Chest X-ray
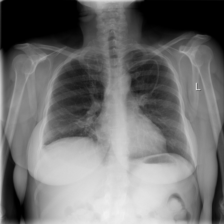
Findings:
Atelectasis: positive
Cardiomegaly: negative
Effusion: negative
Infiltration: negative
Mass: negative
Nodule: negative
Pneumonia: negative
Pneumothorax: negative
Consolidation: negative
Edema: negative
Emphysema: negative
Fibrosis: positive
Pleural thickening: negative
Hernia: negative